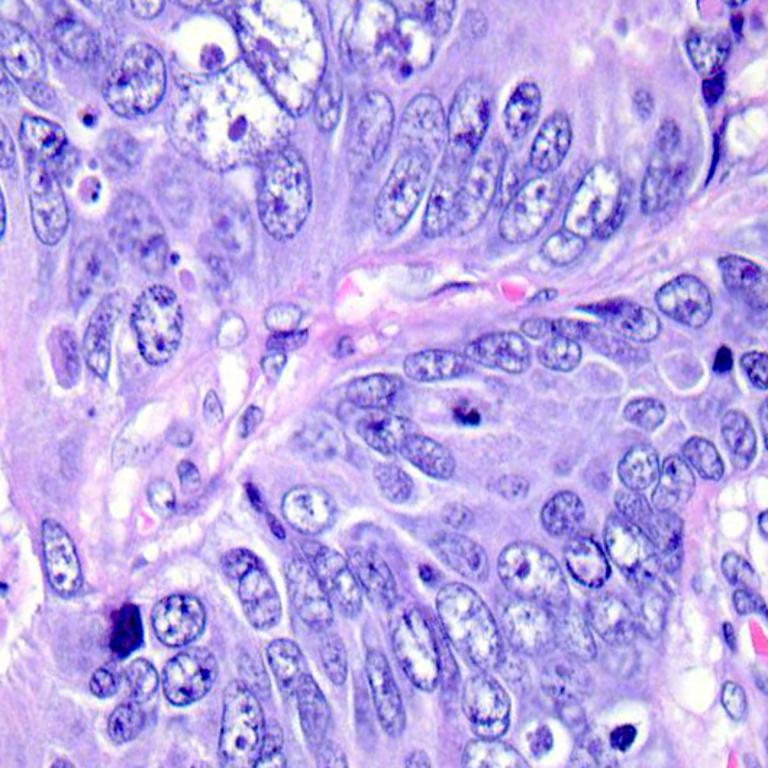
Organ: colon
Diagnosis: adenocarcinomas